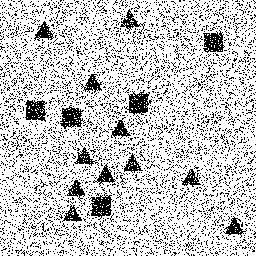
Squares: 5
Triangles: 11
Stars: 0
Total shapes: 16